Current action and preconditions to check: trajectory_clear

Your task: For each precondition in the list above, predict whether it will hold at this action.

Consider the current scene as observed from the mobile robot's camera, and analyze the predicted future states of all dynamic agents (e.g., people, animals, vehicles, or any moving entities) within the NEXT SECOND.

IMPORTANT: Only answer "very likely" if you are absolutely certain—based on strong, clear evidence—that a dynamic agent will violate the precondition in the predicted future state. Do NOT answer "very likely" for unlikely, ambiguous, or low-probability risks.

Ask yourself for each precondition: Is there a high probability, with clear and convincing evidence, that the predicted future states of any dynamic agent will interfere with the predicted future state of the currently executing action within the NEXT SECOND, causing that precondition to fail?

Assess the risk level based on these predictions. Use "likely" or "very likely" if motions create a clear risk of interference.

Use "neutral" or "improbable" if agents are nearby but their predicted paths are clearly diverging or non-conflicting.

Failure Risk Categories: "very improbable", "improbable", "neutral", "likely", "very likely"

Answer Format: Output ONLY the probability_of_failure value from these categories: "very improbable", "improbable", "neutral", "likely", "very likely"

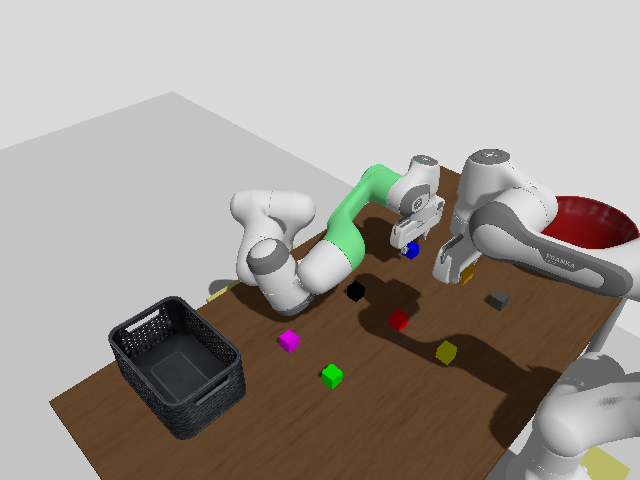

Answer: very improbable